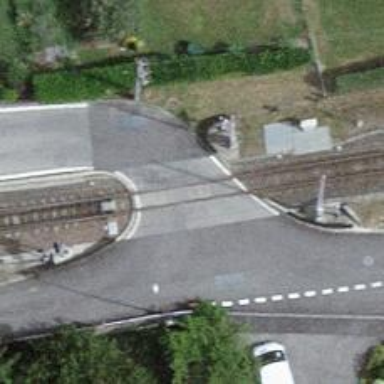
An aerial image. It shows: Level crossing along the railway.